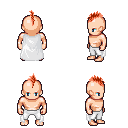
a pixel art fantasy rpg character, male body template, human, light skin, white cape, white pants, red mohawk hairstyle, four views (front, back, left, right), 2x2 character sprite sheet, small pixel art, hard edges, no anti-aliasing